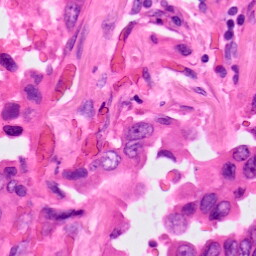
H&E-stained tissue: Lung